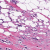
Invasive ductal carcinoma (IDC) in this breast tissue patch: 1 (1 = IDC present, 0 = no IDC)